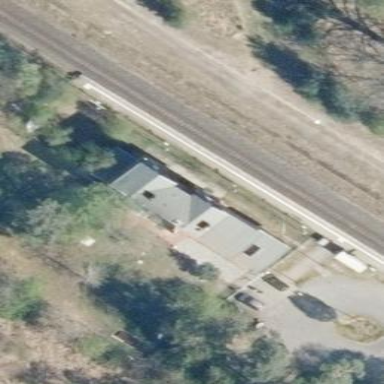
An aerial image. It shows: Train station building.